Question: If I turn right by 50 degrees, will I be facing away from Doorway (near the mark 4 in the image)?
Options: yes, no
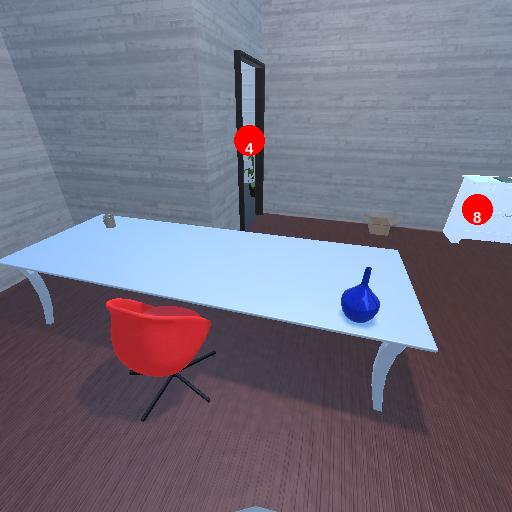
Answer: yes